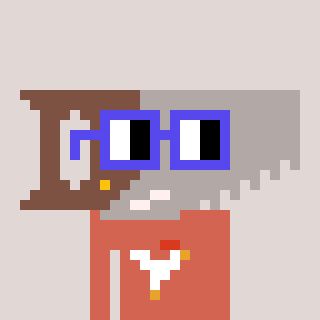
a pixel art character with square blue glasses, a saw-shaped head and a peachy-colored body on a warm background